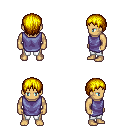
a pixel art fantasy rpg character, male body template, human, tanned skin, chain tabard jacket, white pants, blonde plain hairstyle, four views (front, back, left, right), 2x2 character sprite sheet, small pixel art, hard edges, no anti-aliasing